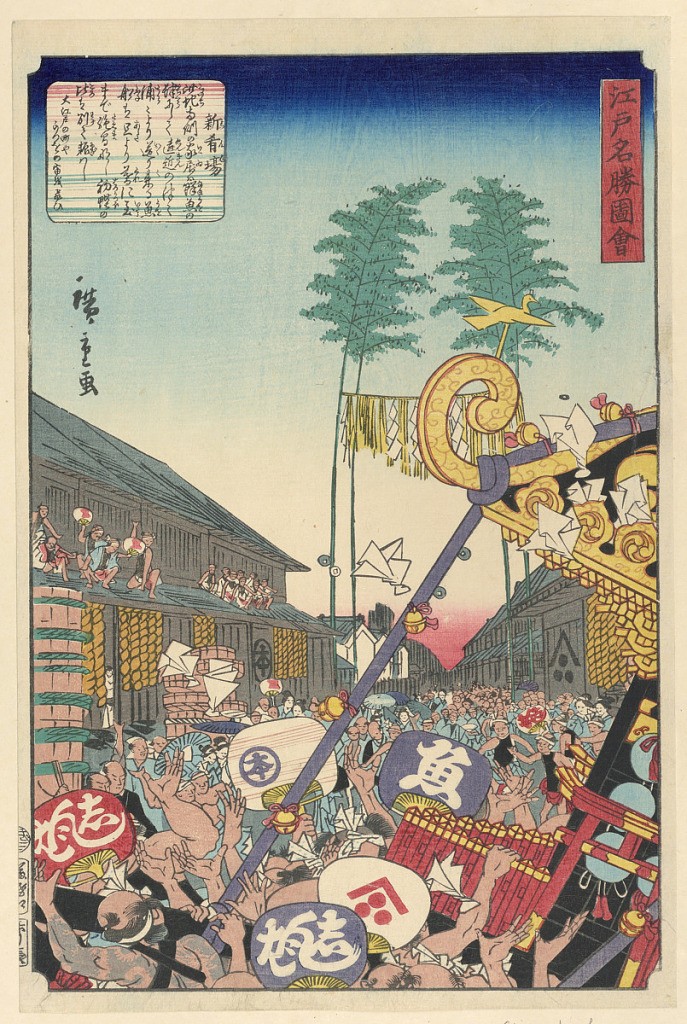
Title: Festival
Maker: Ando Hiroshige, Japanese, 1797–1858
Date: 18th century
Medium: Woodblock print in colored ink on paper
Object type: Print
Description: This summer print shows a crowded street full of people and fans. The front shows a tilting festival structure, known as a mikoshi. Men chant to keep rhythm as they parade this heavily ornamented shrine down the street. People celebrating and observing the scene climbed the roof to get a better view.